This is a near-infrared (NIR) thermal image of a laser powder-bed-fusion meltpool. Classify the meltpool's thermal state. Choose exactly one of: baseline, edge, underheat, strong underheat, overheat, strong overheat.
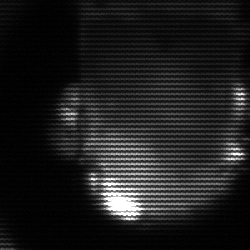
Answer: baseline